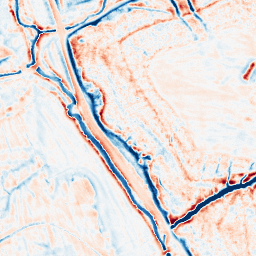
Category: edge_preserving
Decomposition family: bilateral
Decomposition parameters: d: 15
sigma_color: 75
sigma_space: 50
Upsampling method: edge_directed
Upsampling parameters: scale: 2
Upsampling scale: 2